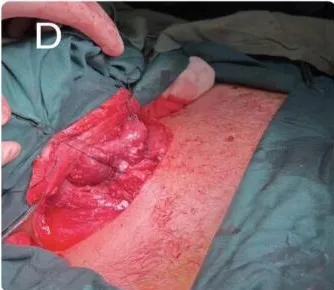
Approximation two ends of the transected trachea using interrupted absorbable suture. After primary repair of the transected trachea. (For interpretation of the references to color in this figure legend, the reader is referred to the web version of this article.
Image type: medical_photograph (other_medical_photograph)